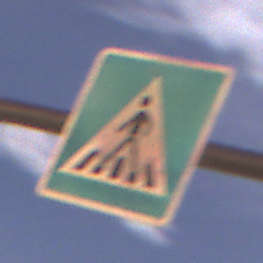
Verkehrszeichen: FussgaengerueberwegRechts
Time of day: Night
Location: Outdoor (Suburban)
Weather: PartlyCloudy
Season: NotSpecified
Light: Artificial